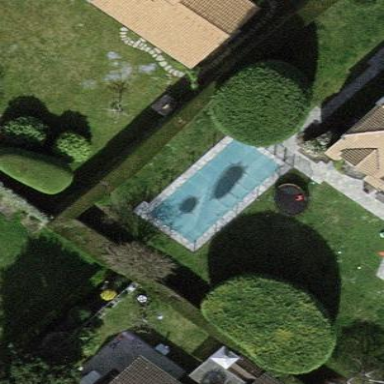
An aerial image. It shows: Swimming pool located in leisure land.